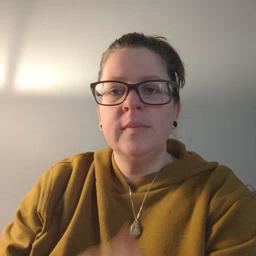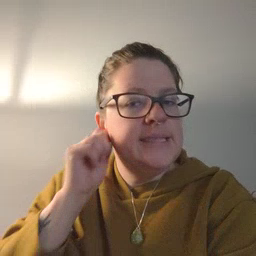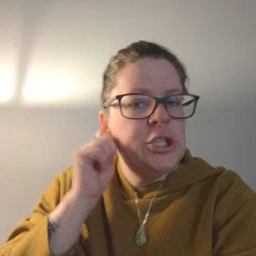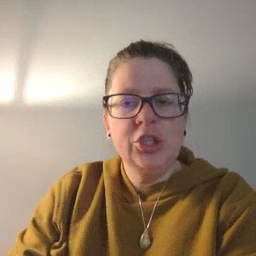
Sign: ear